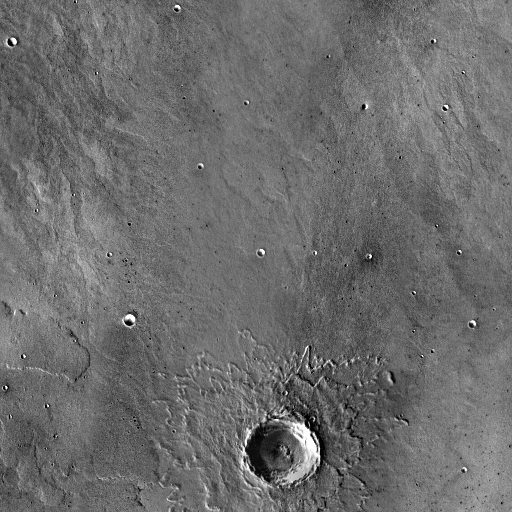
Crater classes present: Background, Other, Layered